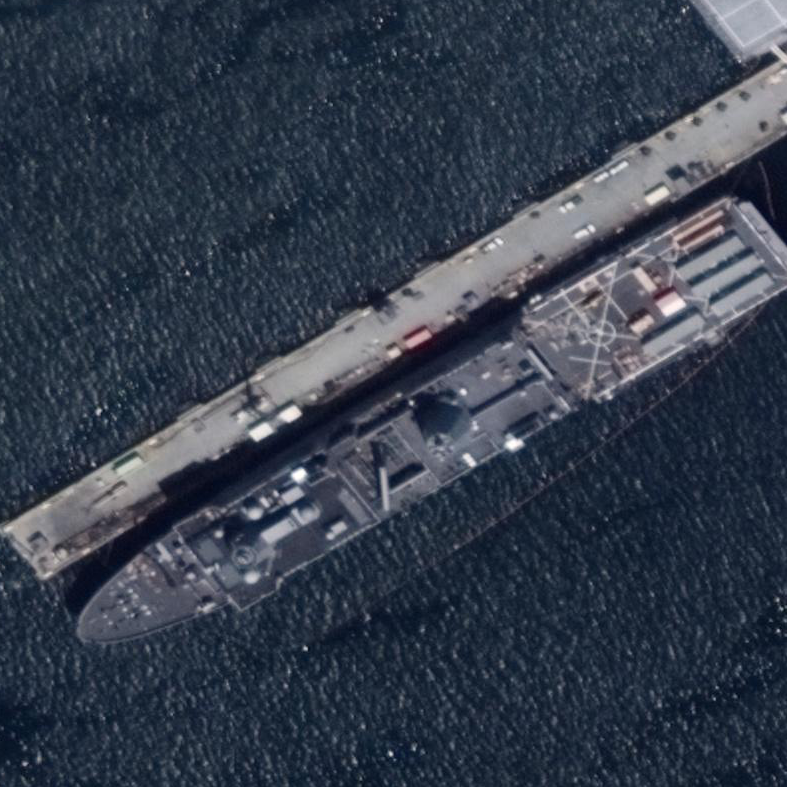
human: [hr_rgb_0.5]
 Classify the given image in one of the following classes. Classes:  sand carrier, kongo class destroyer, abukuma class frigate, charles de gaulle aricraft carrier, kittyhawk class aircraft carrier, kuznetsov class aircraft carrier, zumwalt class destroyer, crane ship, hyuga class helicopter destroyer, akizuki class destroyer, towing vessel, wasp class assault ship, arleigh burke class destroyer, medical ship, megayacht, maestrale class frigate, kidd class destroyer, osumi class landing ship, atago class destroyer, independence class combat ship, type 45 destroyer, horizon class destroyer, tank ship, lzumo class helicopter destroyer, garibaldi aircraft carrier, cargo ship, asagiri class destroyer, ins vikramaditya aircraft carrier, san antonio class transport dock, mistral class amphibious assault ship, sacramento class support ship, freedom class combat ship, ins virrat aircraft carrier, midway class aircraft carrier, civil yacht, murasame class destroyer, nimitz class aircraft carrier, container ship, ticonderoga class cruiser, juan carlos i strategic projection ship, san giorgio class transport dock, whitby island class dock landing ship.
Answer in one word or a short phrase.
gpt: San Antonio class transport dock